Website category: university
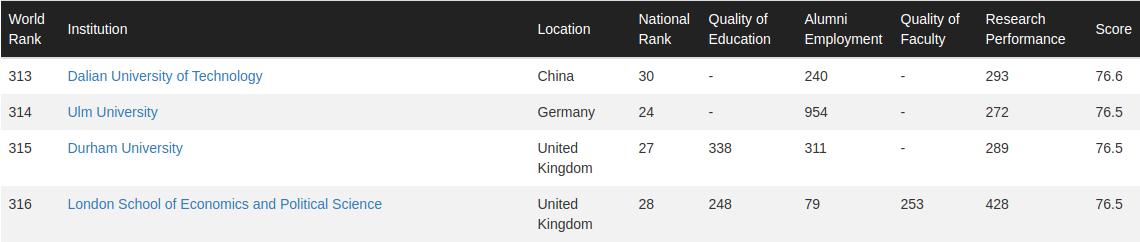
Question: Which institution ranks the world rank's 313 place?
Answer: Dalian University of Technology

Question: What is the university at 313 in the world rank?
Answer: Dalian University of Technology

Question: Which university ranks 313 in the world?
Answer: Dalian University of Technology

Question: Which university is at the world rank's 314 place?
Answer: Ulm University

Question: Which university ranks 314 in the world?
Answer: Ulm University

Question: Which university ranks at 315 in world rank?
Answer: Durham University

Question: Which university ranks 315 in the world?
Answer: Durham University

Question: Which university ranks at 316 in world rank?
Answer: London School of Economics and Political Science

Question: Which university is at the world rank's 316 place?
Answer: London School of Economics and Political Science

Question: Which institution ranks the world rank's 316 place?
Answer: London School of Economics and Political Science

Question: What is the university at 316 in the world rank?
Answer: London School of Economics and Political Science

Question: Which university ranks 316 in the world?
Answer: London School of Economics and Political Science

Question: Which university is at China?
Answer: Dalian University of Technology

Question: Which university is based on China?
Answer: Dalian University of Technology

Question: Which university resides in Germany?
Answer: Ulm University

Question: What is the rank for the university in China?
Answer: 313

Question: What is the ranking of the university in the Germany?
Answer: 314

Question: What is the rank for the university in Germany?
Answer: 314

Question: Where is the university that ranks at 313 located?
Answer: China

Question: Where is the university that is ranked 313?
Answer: China

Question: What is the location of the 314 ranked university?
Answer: Germany

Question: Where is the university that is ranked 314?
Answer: Germany

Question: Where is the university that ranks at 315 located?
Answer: United Kingdom

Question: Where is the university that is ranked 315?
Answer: United Kingdom

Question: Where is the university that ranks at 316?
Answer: United Kingdom

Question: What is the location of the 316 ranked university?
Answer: United Kingdom

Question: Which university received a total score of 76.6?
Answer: Dalian University of Technology

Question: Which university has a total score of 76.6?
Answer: Dalian University of Technology

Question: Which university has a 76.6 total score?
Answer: Dalian University of Technology

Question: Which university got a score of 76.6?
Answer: Dalian University of Technology